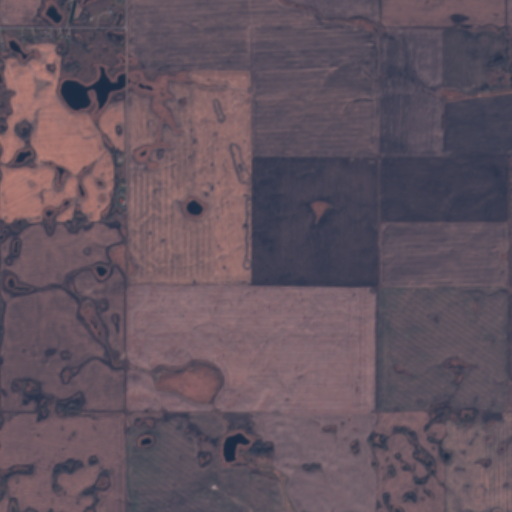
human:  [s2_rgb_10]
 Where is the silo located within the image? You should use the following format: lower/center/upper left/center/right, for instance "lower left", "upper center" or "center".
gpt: The silo is located in the center left of the image.
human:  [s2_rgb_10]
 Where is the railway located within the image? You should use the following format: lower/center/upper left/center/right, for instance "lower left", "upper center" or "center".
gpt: The railway is located in the right of the image.
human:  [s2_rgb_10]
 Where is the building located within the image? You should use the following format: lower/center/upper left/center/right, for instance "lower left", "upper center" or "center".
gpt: There is no building in the image.